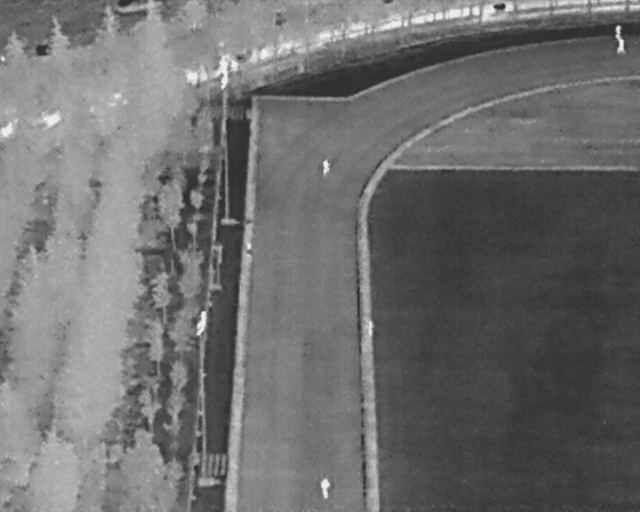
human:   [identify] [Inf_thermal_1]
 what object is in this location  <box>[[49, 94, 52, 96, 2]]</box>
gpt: <ref>1 medium person at the bottom</ref>